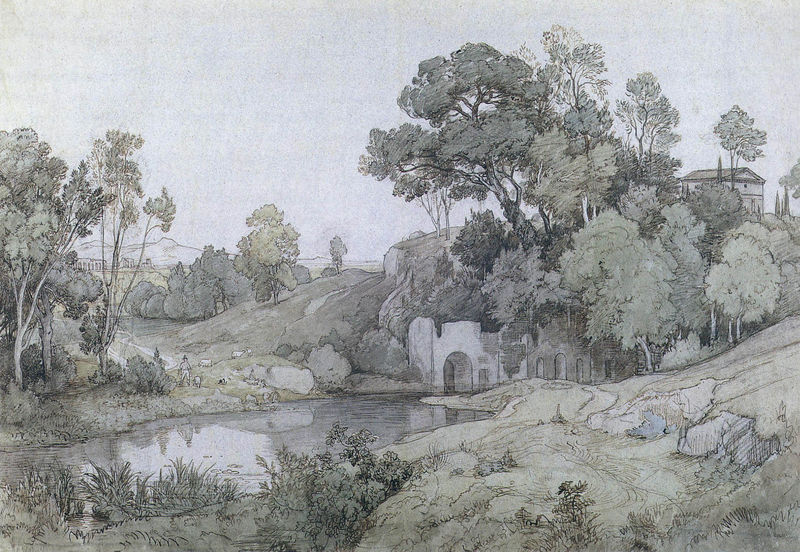
Titel: Die Grotte der Egeria
Künstler: Johann Wilhelm Schirmer
Standort: Karlsruhe
Institution: Staatliche Kunsthalle Karlsruhe
Schlagwörter: baum, berg, blätter, feder, felsen, himmel, laub, mann, schatten, wasser, weiß, aquarell, bäume, fluss, gelb, grün, landschaft, menschen, see, teich, ufer, fenster, grau, hell, hut, licht, schwarz, zeichnung, blick, dach, gebäude, gras, haus, hund, hunde, park, tiere, weg, wiese, beige, trinken, architektur, mensch, stein, steine, bach, gräser, horizont, häuser, hügel, mühle, natur, schilf, spiegelung, strauch, busch, büsche, gebüsch, gewässer, kirche, pfad, sträucher, wiesen, klassizismus, person, wald, zart, anhöhe, weiher, zypressen, bewölkt, klar, wellen, papier, bogen, fassade, italien, abhang, berge, bergig, fels, gebirge, dorf, mauer, herde, rundbogen, romantik, glatt, gewächs, bögen, laviert, tusche, ruine, schaf, antike, burg, rinnsal, idyll, urlaub, idyllisch, radierung, stich, bleistift, ruinen, entwurf, gemäuer, hügelig, romantisch, tümpel, griechisch, landscahft, weier, wäldchen, tempel, naturalistisch, schafe, hirte, schäfer, toscana, toskana, federzeichnung, pastel, gebaude, coloriert, zeichnug, prlanzen, hüpgel, r, stein#, zirkaden, mzeichnung, passtel, aqvarell